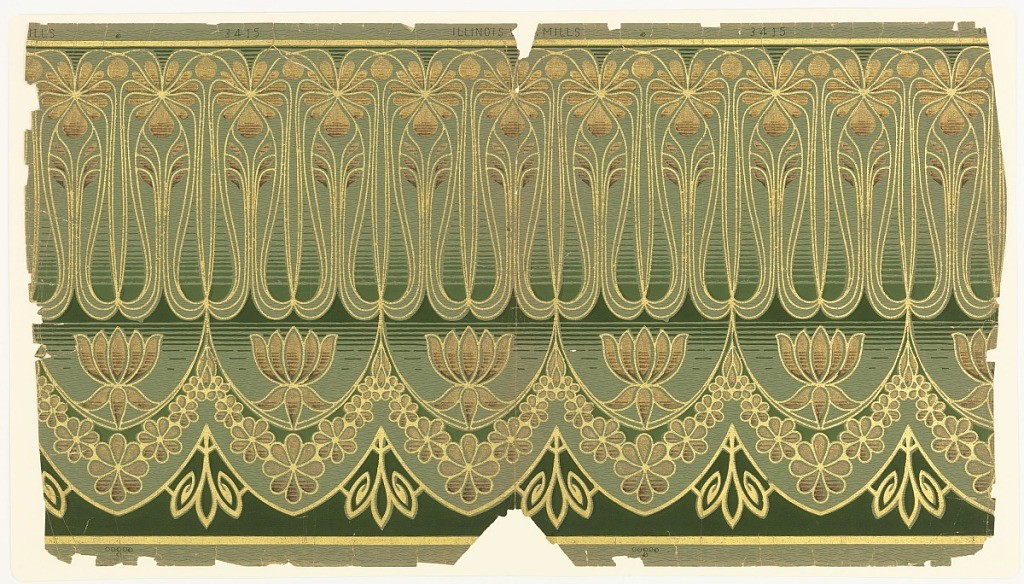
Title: Frieze
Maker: Illinois W.P. Mills
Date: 1900–10
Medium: Machine-printed
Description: On frieze, gray-green patterned ground, floral swag of metallic gold and bronze interspersed with water lilies on water-like ground; upper half consists of sinuous stems and flowers in bronze and gold.